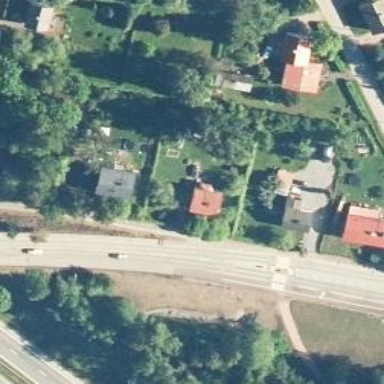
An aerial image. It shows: Asphalt cycleway.